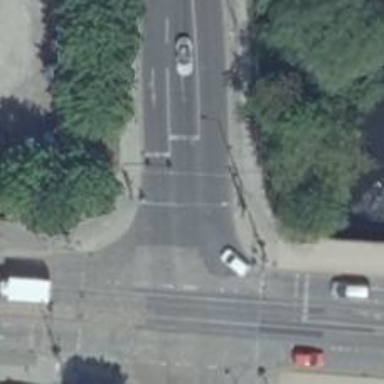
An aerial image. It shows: Road with traffic signals at the crossing.